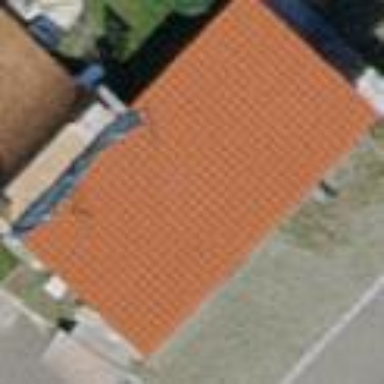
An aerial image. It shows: View of roof of building.